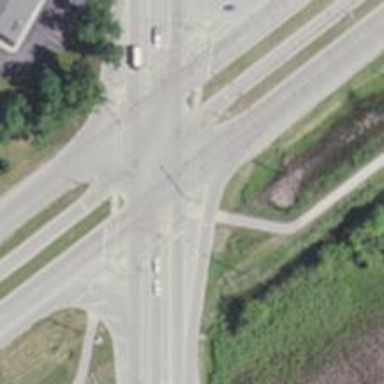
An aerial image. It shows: Secondary link road.